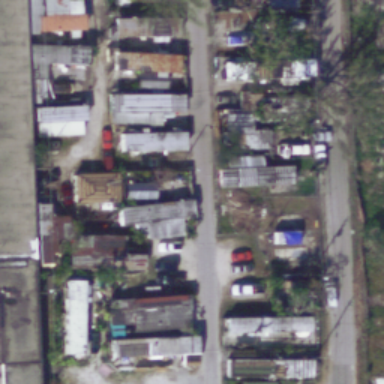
Many mobile homes are arranged haphazardly in the mobile home park .